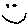
Label: smiley face